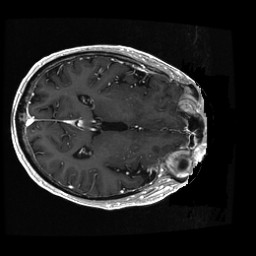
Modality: T1w
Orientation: axial
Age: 69
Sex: male
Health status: ill